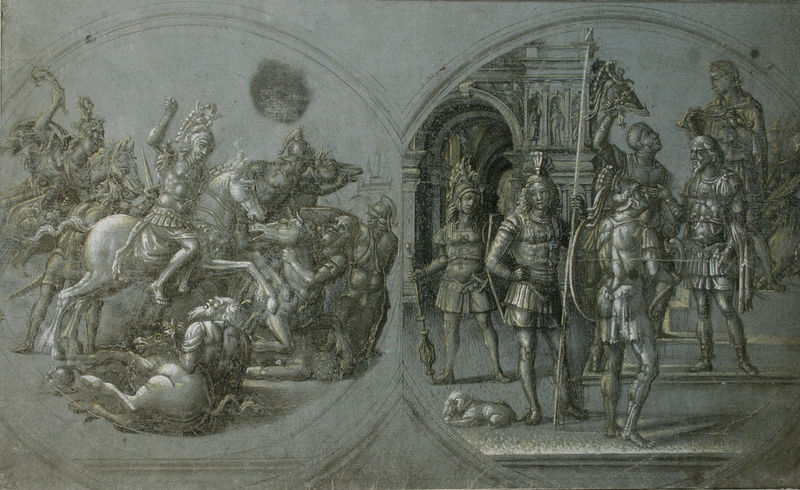
Titel: Zwei Tondi mit antiken Szenen
Künstler: Giovanni Maria Falconetto
Standort: Wien
Institution: Albertina
Schlagwörter: feder, held, kampf, schatten, weiß, stadt, bewegung, fenster, grau, kreide, licht, männer, paris, schwarz, skizze, zeichnung, blick, gebäude, haus, hund, hunde, tier, tiere, wand, alte, architektur, geschichte, mord, rahmen, tod, boden, renaissance, kreis, oval, pferd, pferde, reiter, rund, skulptur, statue, zaumzeug, relief, papier, bogen, zwei, studie, fahne, flagge, zug, graphik, monochrom, amerika, grisaille, rundbogen, krieg, schlacht, treppen, kaiser, lanze, soldaten, detail, glanz, wandmalerei, stuck, stufe, stufen, fallen, tor, halle, bögen, schild, panzer, antike, medaillon, torbogen, asien, druck, stich, schwert, uniform, waffen, soldat, dynamik, kreise, helm, herrscher, entwurf, ritter, rüstung, schimmel, sieg, gravur, rom, fleck, karton, römer, schlussstein, triumph, helme, gesims, skulpturen, graugrün, grüngrau, ross, rosse, götter, niederlage, krieger, lanzen, opfer, speer, fresko, medaille, dürer, rösser, kupferstich, kopfschmuck, helden, keule, szenen, römisch, prägung, federhelm, münze, triumphbogen, bauwerk, nischen, schilde, tondi, lateinamerika, agraphe, rüstungen, medaillons, architektonisch, triumpf, ureinwohner, oden, schätze, alexander, reliefiert, spanier, azteken, zuschlagen, indios, schildbogen, kaier, neue welt, eblem